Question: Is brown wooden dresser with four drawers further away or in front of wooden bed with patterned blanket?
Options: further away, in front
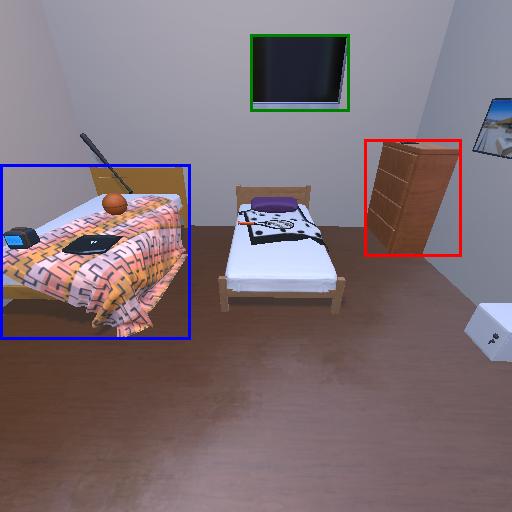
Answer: further away